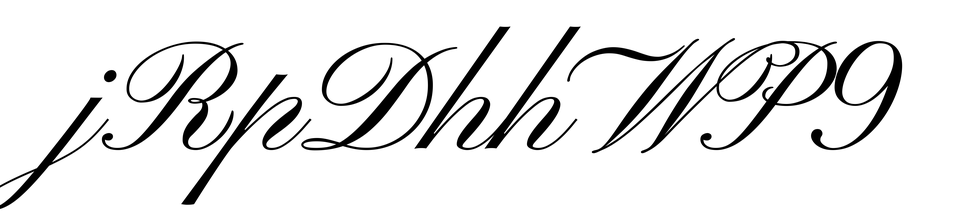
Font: PinyonScript-Regular